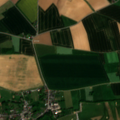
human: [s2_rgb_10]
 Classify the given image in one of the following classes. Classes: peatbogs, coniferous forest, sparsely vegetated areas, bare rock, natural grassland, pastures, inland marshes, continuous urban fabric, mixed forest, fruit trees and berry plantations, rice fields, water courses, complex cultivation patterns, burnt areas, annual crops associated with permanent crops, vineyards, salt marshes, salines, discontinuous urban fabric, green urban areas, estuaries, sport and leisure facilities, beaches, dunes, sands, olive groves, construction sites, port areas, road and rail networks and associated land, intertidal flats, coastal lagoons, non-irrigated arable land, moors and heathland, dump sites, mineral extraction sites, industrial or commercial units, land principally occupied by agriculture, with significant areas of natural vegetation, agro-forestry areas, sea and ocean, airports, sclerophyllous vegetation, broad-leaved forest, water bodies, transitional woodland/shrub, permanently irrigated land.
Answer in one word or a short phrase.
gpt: discontinuous urban fabric, non-irrigated arable land, pastures